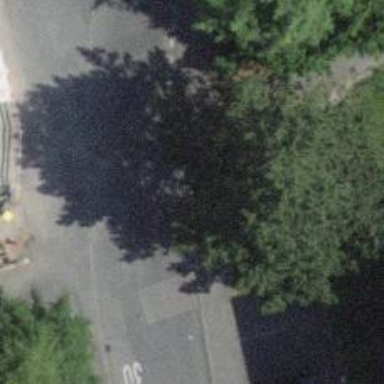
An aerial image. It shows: Kerb serving as barrier.